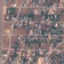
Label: Residential